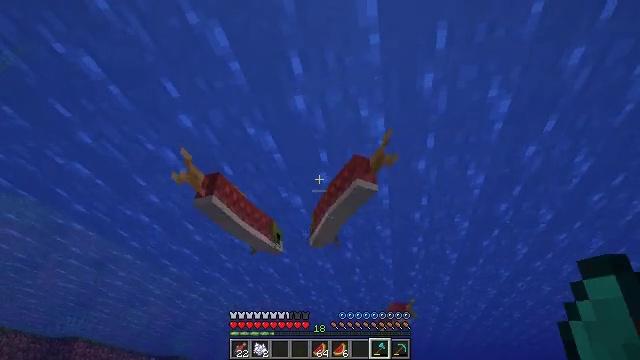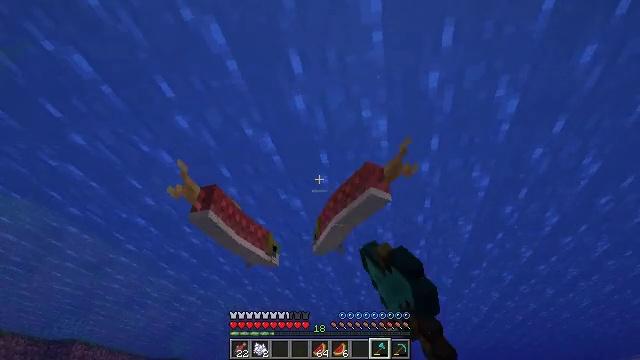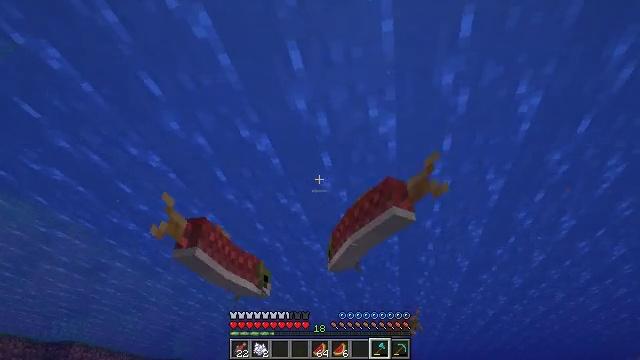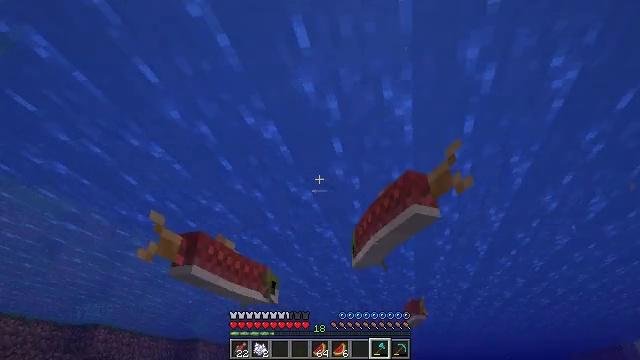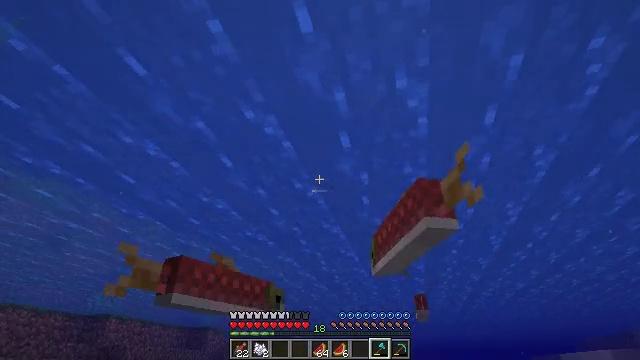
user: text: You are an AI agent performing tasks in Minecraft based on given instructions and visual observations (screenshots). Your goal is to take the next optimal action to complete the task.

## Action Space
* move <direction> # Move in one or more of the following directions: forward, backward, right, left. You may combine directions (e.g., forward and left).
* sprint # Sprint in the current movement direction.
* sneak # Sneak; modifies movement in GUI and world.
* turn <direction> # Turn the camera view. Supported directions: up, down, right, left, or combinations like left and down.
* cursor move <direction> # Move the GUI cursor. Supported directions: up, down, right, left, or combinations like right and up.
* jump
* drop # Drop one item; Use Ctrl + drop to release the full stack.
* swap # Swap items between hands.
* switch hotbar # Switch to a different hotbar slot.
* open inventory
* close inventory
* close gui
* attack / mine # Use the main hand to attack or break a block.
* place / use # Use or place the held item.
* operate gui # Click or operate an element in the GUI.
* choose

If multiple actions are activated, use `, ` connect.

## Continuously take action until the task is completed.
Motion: motion action
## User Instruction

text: Fish and kill the salmon.
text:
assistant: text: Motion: move forward, attack / mine, jump
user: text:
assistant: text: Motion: move forward, attack / mine, jump
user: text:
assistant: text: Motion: move forward, turn left and down, attack / mine, jump
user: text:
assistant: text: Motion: move forward, turn left and down, attack / mine, jump
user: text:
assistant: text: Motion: attack / mine